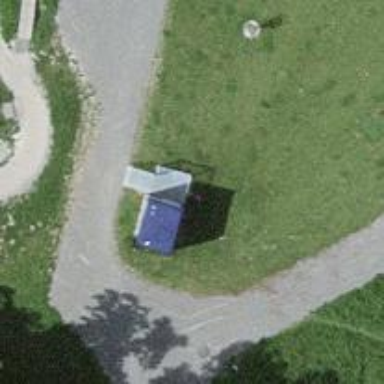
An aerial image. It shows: Toilets.